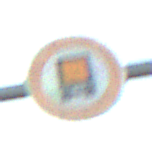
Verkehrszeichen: VerbotKennzeichnungspflichtigeKraftfahrzeugeGefaehrlicheGueter
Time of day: SunriseSunset
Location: Outdoor (Nature)
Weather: PartlyCloudy
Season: NotSpecified
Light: Natural